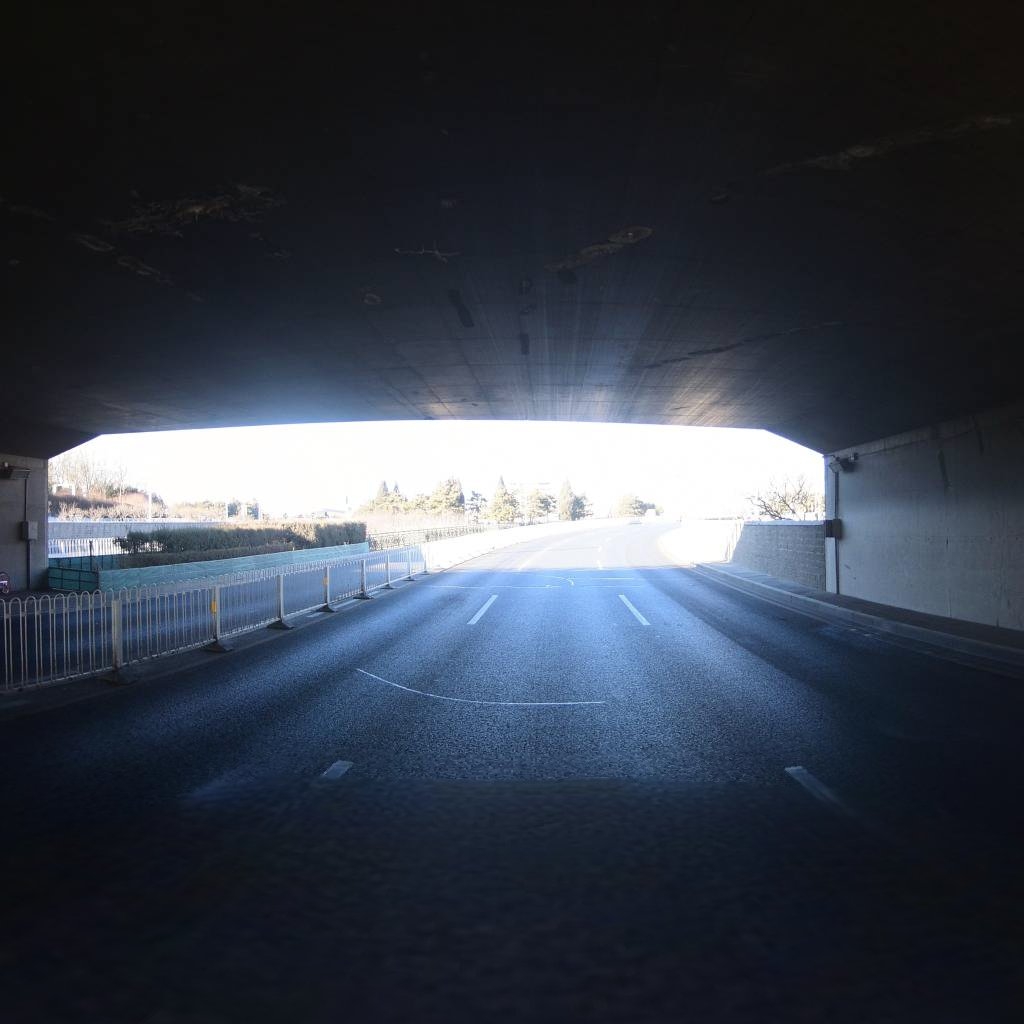
Region: Dongcheng
Road damage annotations: transverse patch, transverse patch, transverse patch, transverse patch, transverse patch